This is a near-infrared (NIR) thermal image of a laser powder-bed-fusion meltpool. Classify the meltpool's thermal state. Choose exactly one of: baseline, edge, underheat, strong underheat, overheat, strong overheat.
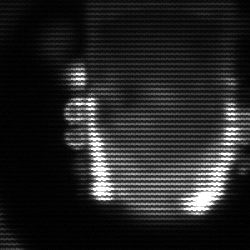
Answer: baseline